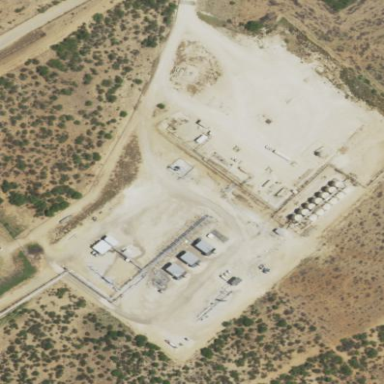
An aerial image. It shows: Industrial area dedicated to gas activities. It includes field gathering substation.